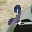
Label: 2